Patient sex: M
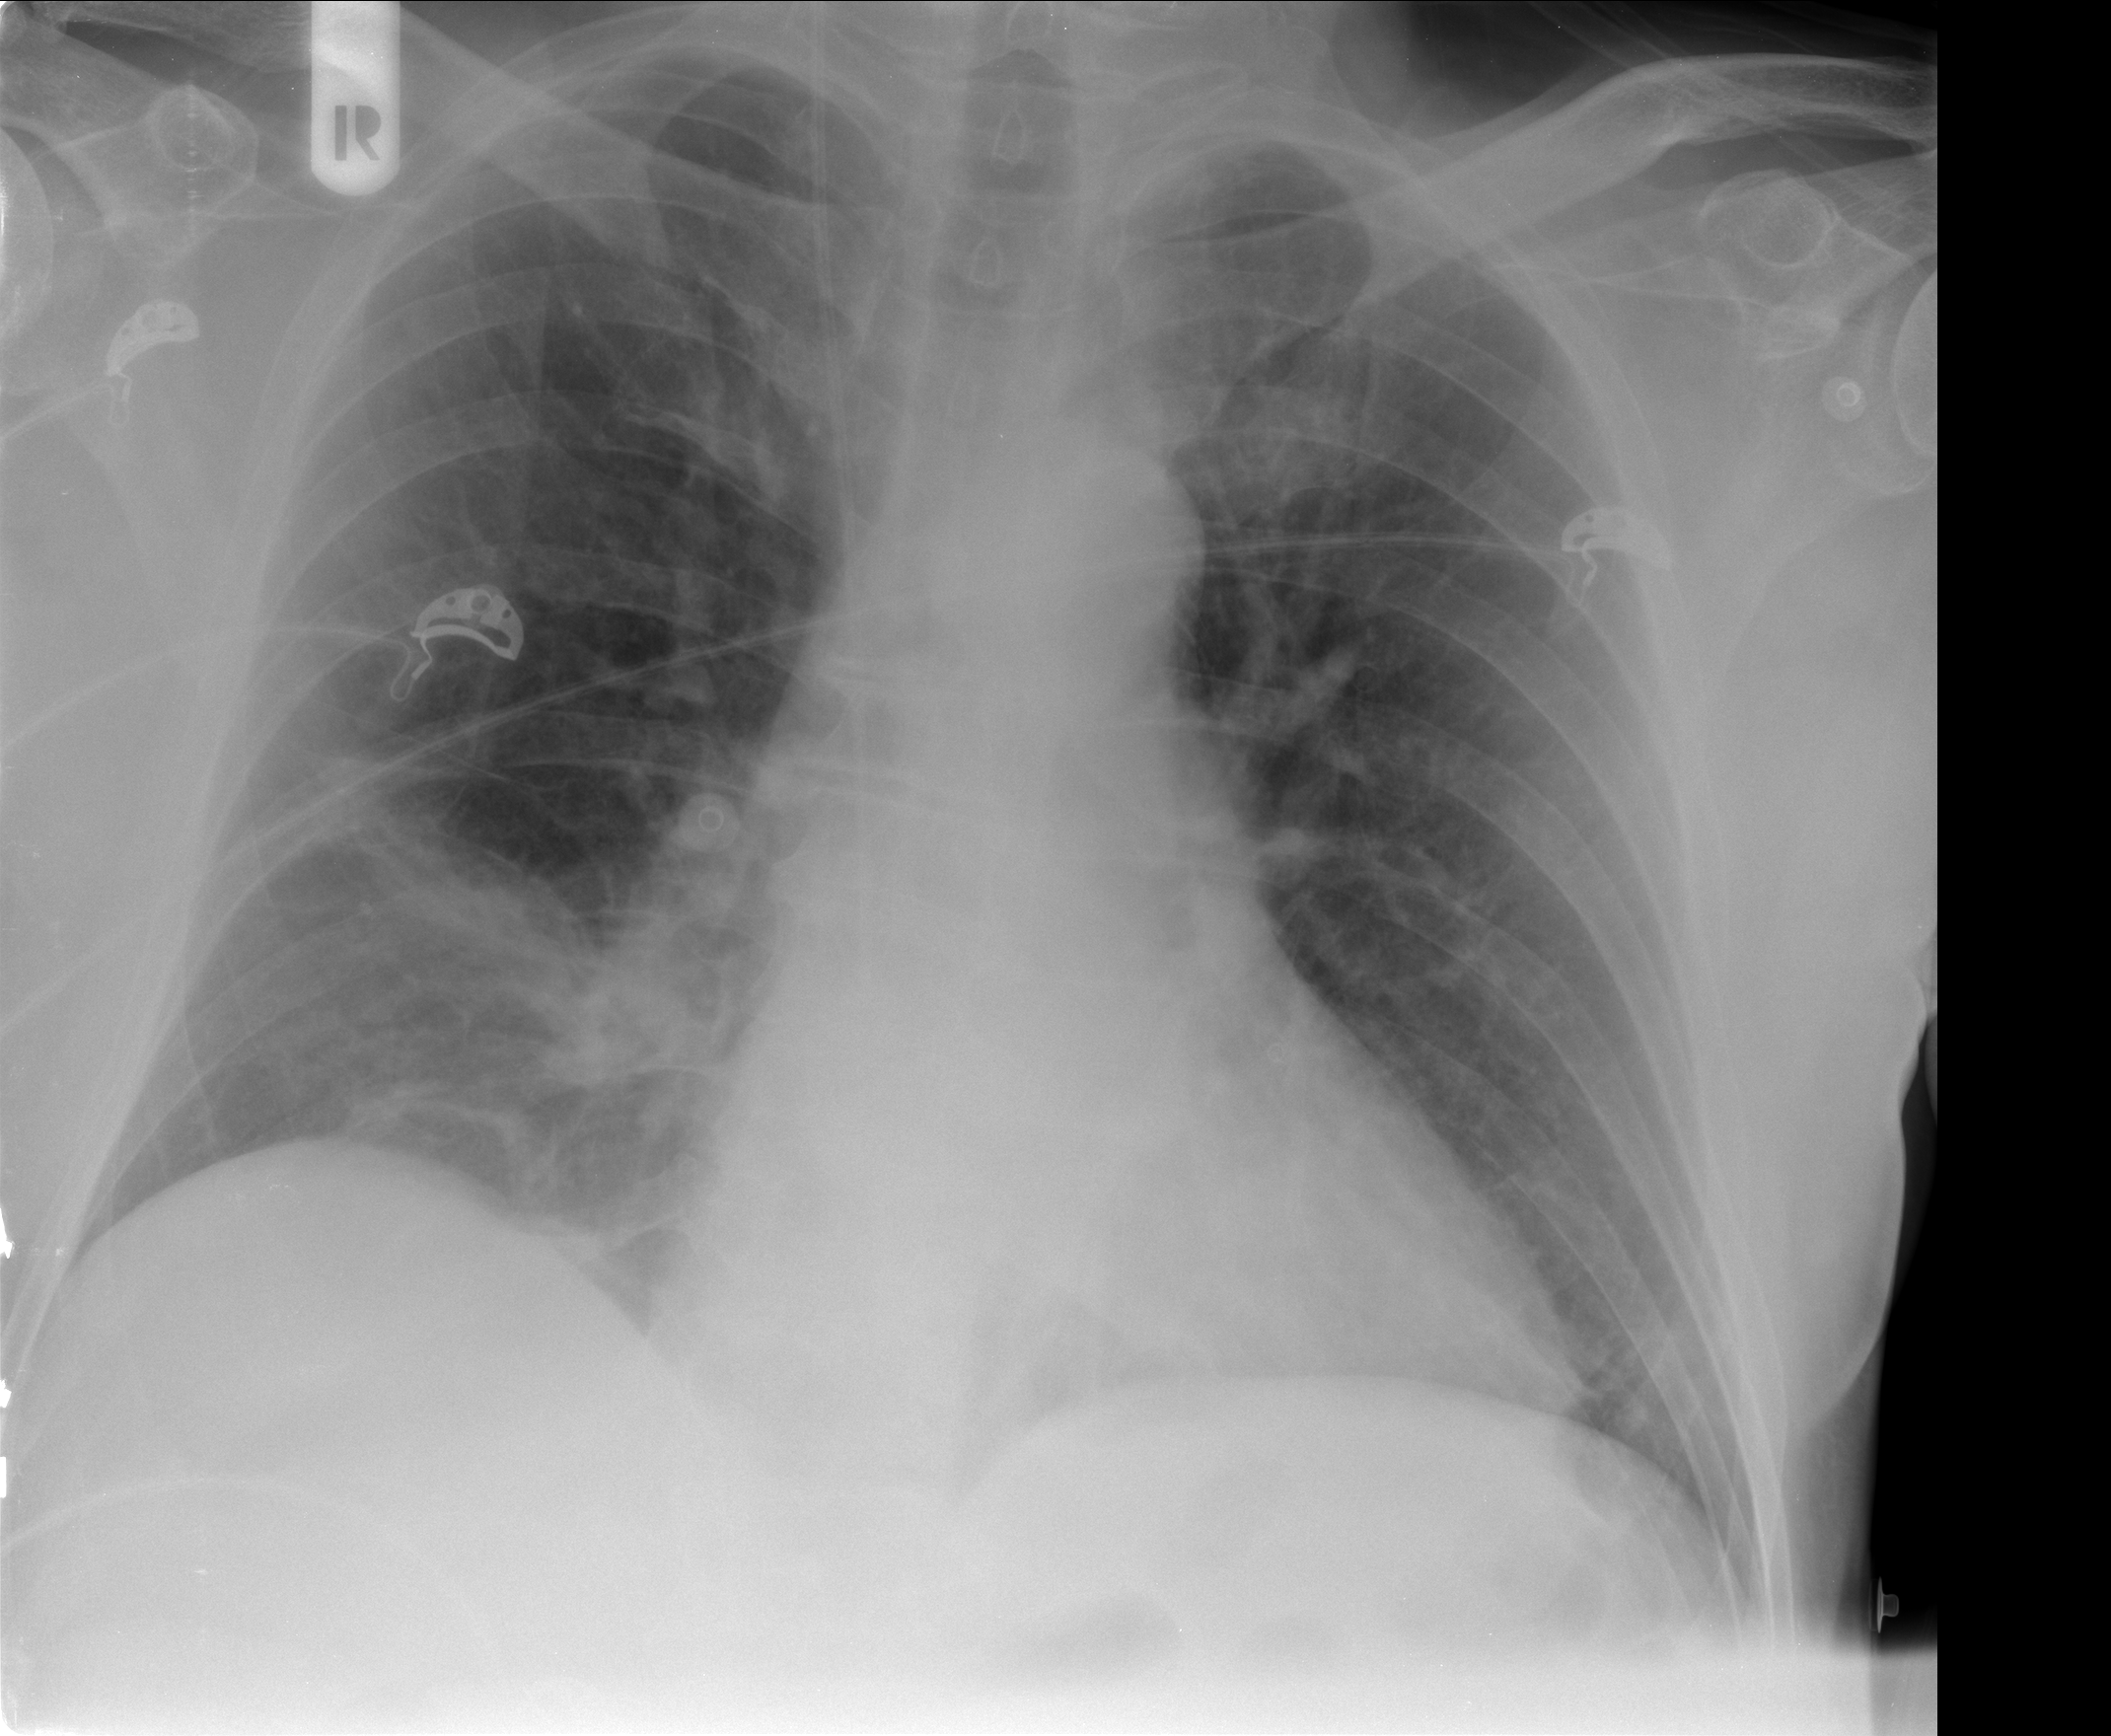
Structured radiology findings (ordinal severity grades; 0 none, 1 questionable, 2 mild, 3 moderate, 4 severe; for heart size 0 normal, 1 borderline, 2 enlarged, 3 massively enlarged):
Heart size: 0
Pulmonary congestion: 0
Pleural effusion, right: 0
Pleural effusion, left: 0
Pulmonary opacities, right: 0
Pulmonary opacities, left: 0
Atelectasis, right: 2
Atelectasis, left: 0